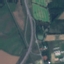
Label: Highway